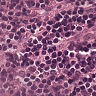
Metastatic tissue present: no